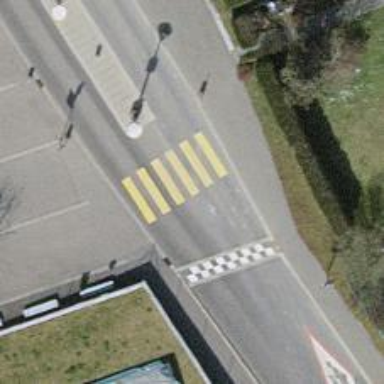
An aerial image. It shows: Zebra crossing on the road.